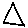
Label: triangle